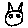
Label: cat